Aerial crown-view tile of a tropical tree (Barro Colorado Island, Panama), acquired 20250616:
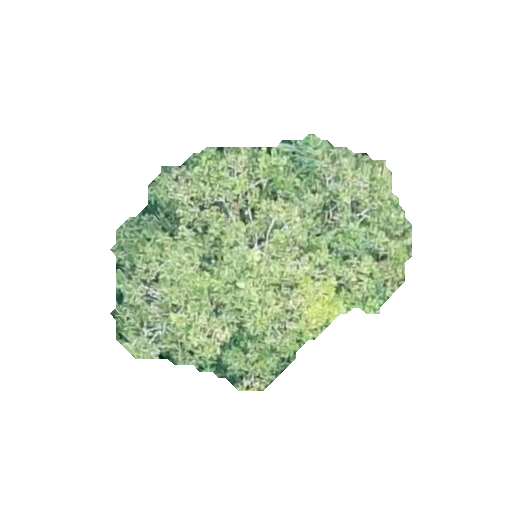
Species: Genipa americana
GBIF accepted scientific name: Genipa americana
Crown area: 78.768 m²